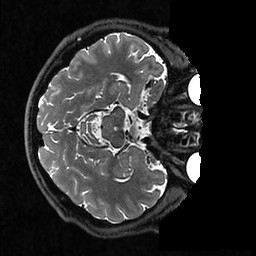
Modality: T2w
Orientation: axial
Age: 71
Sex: male
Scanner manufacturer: ge
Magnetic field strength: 3 T
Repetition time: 3.202 s
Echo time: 0.06643 s